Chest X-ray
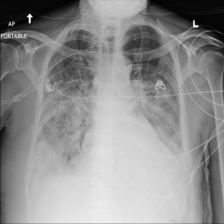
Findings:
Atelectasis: positive
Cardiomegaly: negative
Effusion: positive
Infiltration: negative
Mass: positive
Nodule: negative
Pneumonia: negative
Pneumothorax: negative
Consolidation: negative
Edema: negative
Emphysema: negative
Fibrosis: negative
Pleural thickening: negative
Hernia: negative